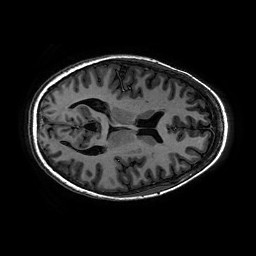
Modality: T1w
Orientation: axial
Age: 55
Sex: female
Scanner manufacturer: ge
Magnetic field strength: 3 T
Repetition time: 0.01002 s
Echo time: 0.002988 s